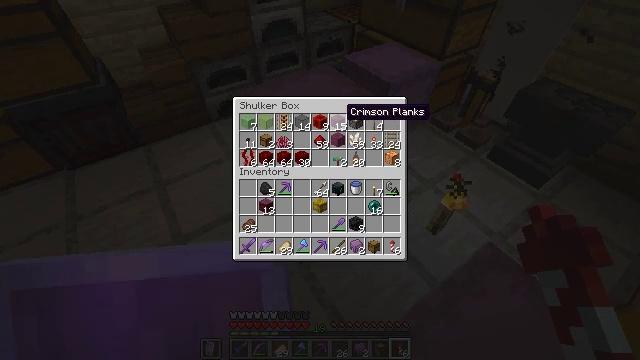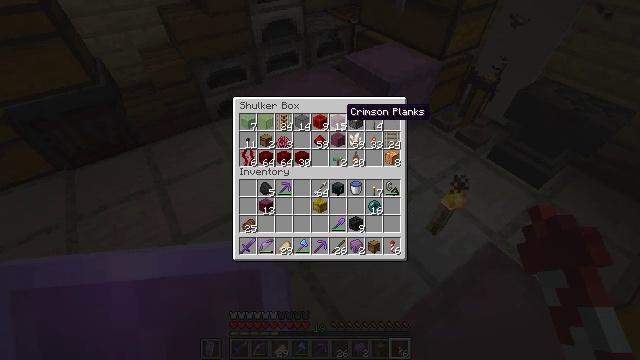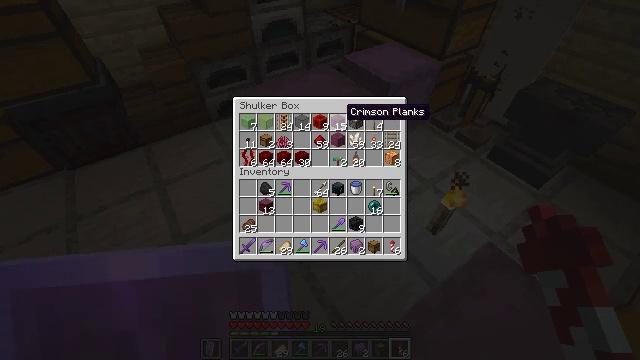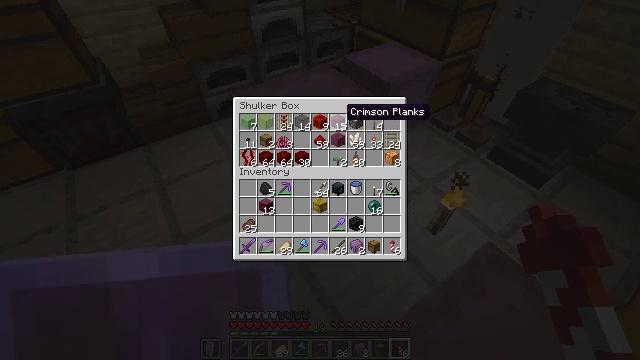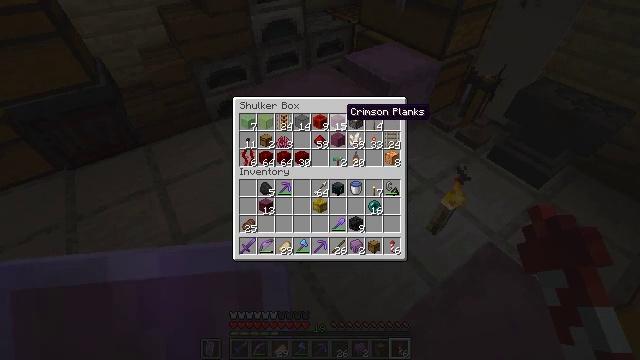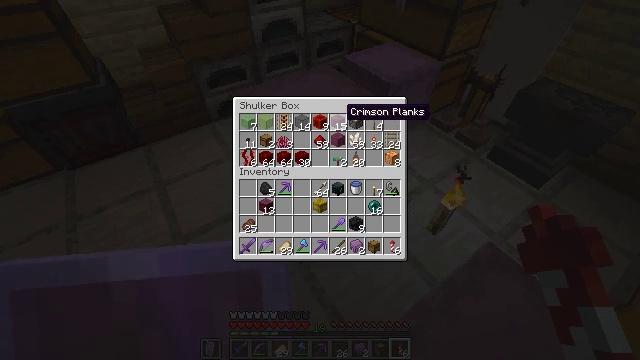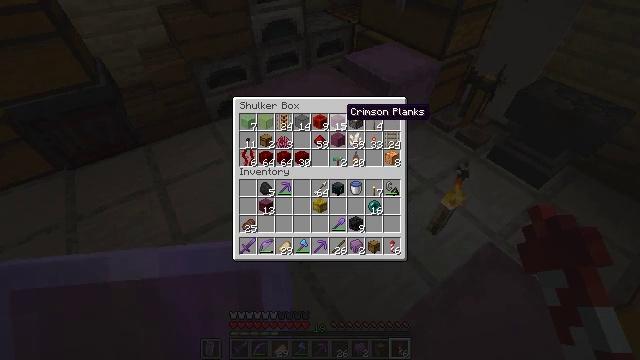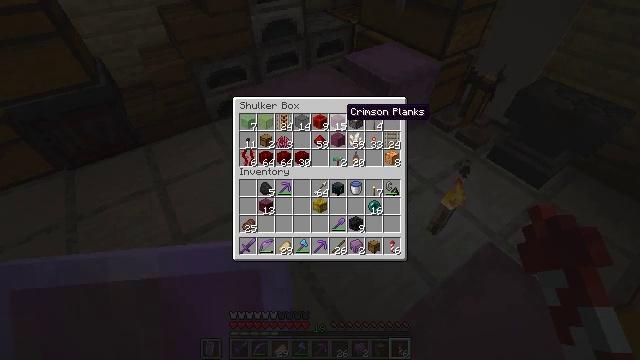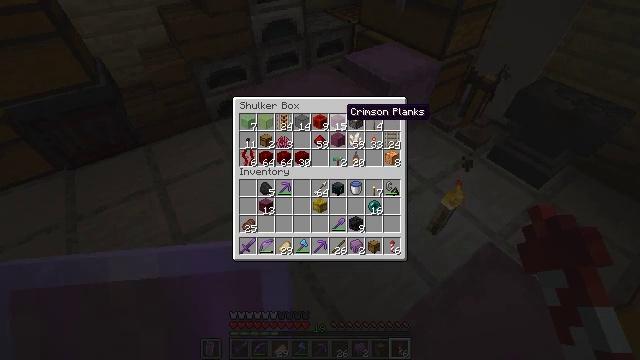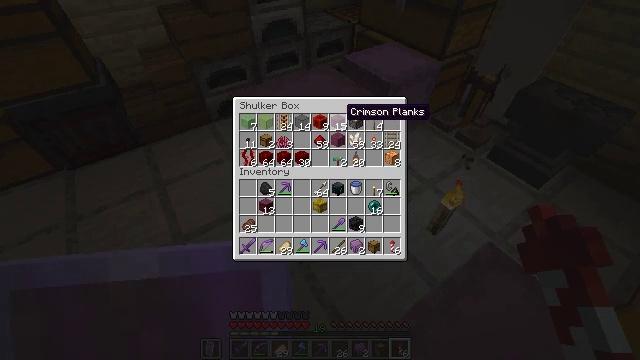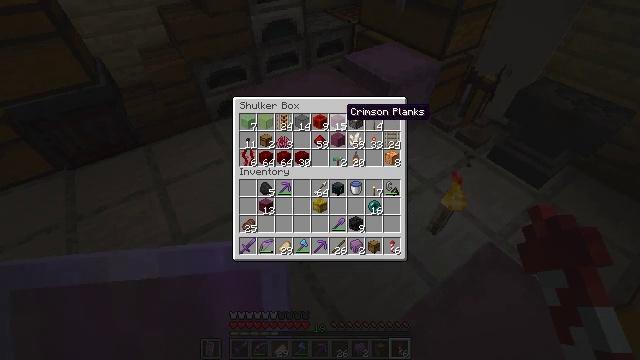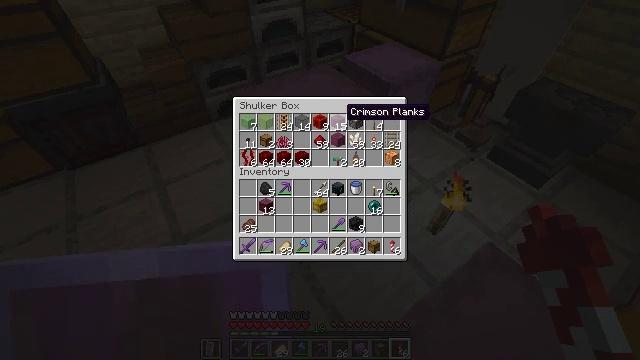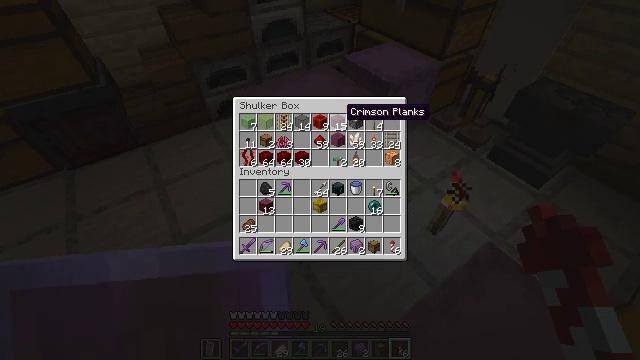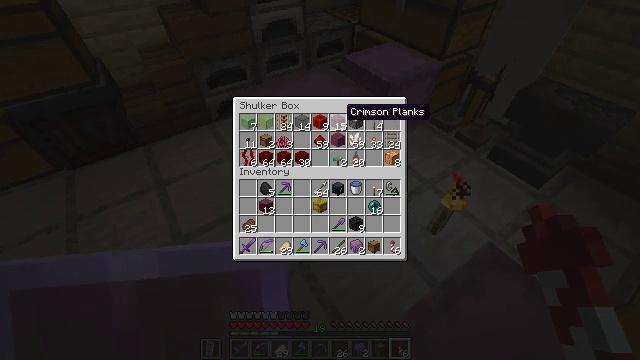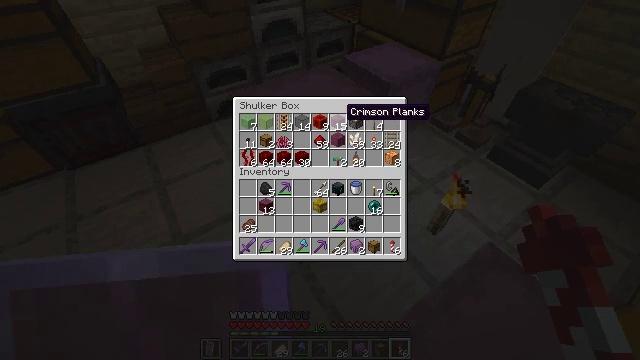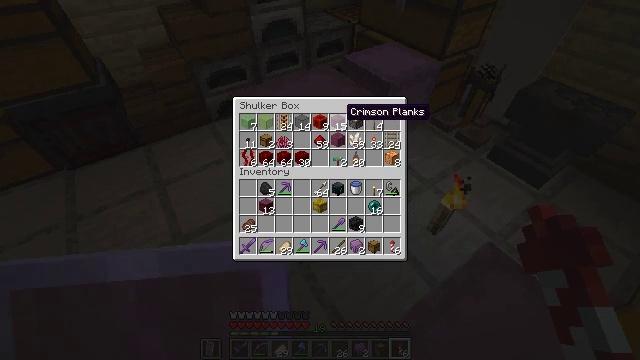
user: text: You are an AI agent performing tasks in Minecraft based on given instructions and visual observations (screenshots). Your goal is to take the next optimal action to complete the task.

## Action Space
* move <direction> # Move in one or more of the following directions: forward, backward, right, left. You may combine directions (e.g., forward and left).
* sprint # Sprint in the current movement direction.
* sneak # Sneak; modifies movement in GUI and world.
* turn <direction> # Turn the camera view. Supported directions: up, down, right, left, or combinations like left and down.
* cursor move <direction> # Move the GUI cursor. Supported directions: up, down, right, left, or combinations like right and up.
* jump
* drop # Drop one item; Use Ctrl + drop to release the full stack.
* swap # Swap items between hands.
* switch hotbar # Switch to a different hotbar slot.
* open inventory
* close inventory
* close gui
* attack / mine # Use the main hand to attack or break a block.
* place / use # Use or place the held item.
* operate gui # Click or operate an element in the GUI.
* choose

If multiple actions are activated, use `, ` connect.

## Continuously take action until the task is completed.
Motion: motion action
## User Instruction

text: Craft a shulker box.
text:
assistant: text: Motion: no_op
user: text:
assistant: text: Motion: no_op
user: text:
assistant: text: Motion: no_op
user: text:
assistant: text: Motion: no_op
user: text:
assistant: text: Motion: no_op
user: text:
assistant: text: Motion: no_op
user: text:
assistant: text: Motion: no_op
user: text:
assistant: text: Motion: no_op
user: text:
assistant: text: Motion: no_op
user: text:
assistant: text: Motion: no_op
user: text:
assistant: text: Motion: no_op
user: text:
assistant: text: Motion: no_op
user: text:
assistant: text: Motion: no_op
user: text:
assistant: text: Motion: no_op
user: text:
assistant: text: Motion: no_op
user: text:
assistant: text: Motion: no_op
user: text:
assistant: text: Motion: no_op
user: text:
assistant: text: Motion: no_op
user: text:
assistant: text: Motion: no_op
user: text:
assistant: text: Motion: no_op
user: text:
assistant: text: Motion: no_op
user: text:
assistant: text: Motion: no_op
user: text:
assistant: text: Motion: no_op
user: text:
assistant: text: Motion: no_op
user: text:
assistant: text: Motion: no_op
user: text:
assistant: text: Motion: no_op
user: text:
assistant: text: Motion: no_op
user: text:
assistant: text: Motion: no_op
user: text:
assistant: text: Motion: no_op
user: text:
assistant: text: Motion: no_op